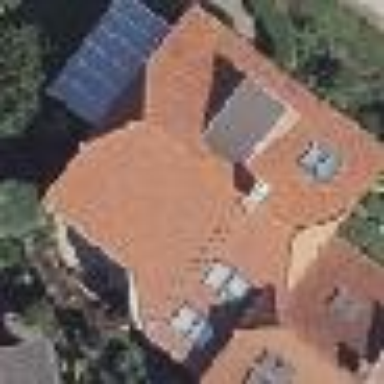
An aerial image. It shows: Half-hipped roof house.